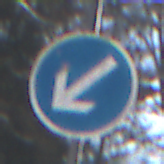
Verkehrszeichen: VorgeschriebeneVorbeifahrtLinks
Umgebung: Outdoor, Special
Tageszeit: MorningAfternoon
Wetter: Clear
Licht: Natural
Jahreszeit: Winter
Kontrast: HighContrast